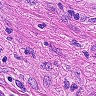
Metastatic tissue present: yes